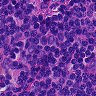
Metastatic tissue present: no